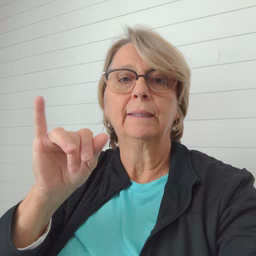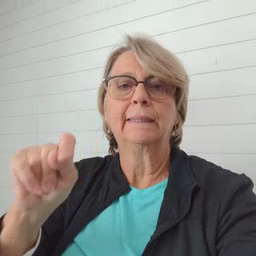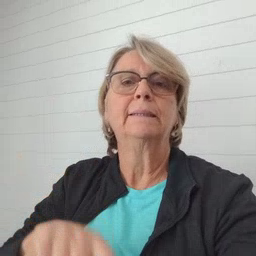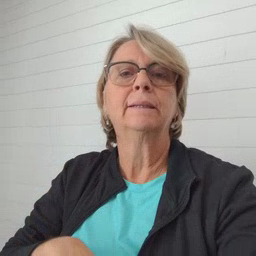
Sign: hesheit